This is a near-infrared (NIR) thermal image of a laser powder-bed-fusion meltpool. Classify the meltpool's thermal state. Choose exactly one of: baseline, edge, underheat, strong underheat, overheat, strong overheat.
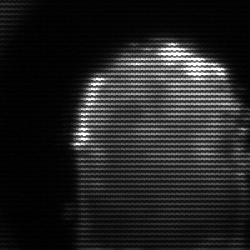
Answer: baseline